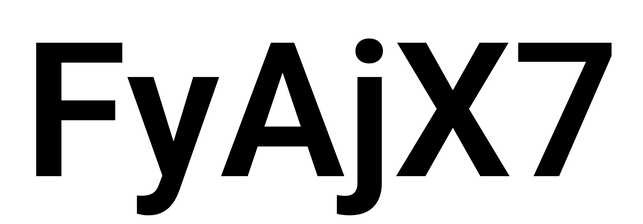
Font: Roboto_SemiBold